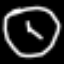
Label: clock